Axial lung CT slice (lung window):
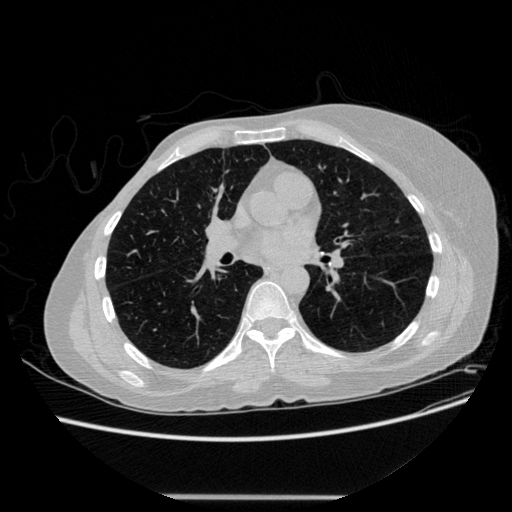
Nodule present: no